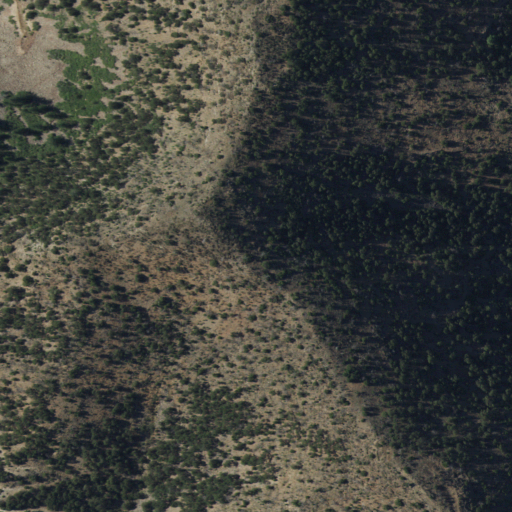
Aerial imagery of mountain in New Mexico named San Pedro Mountain containing evergreen forest and shrub